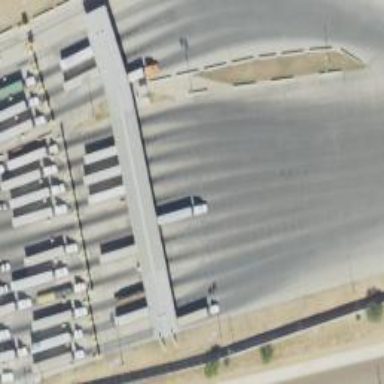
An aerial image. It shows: Border control barrier.